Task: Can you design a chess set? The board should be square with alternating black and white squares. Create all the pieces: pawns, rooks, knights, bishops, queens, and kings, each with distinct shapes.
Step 2425:
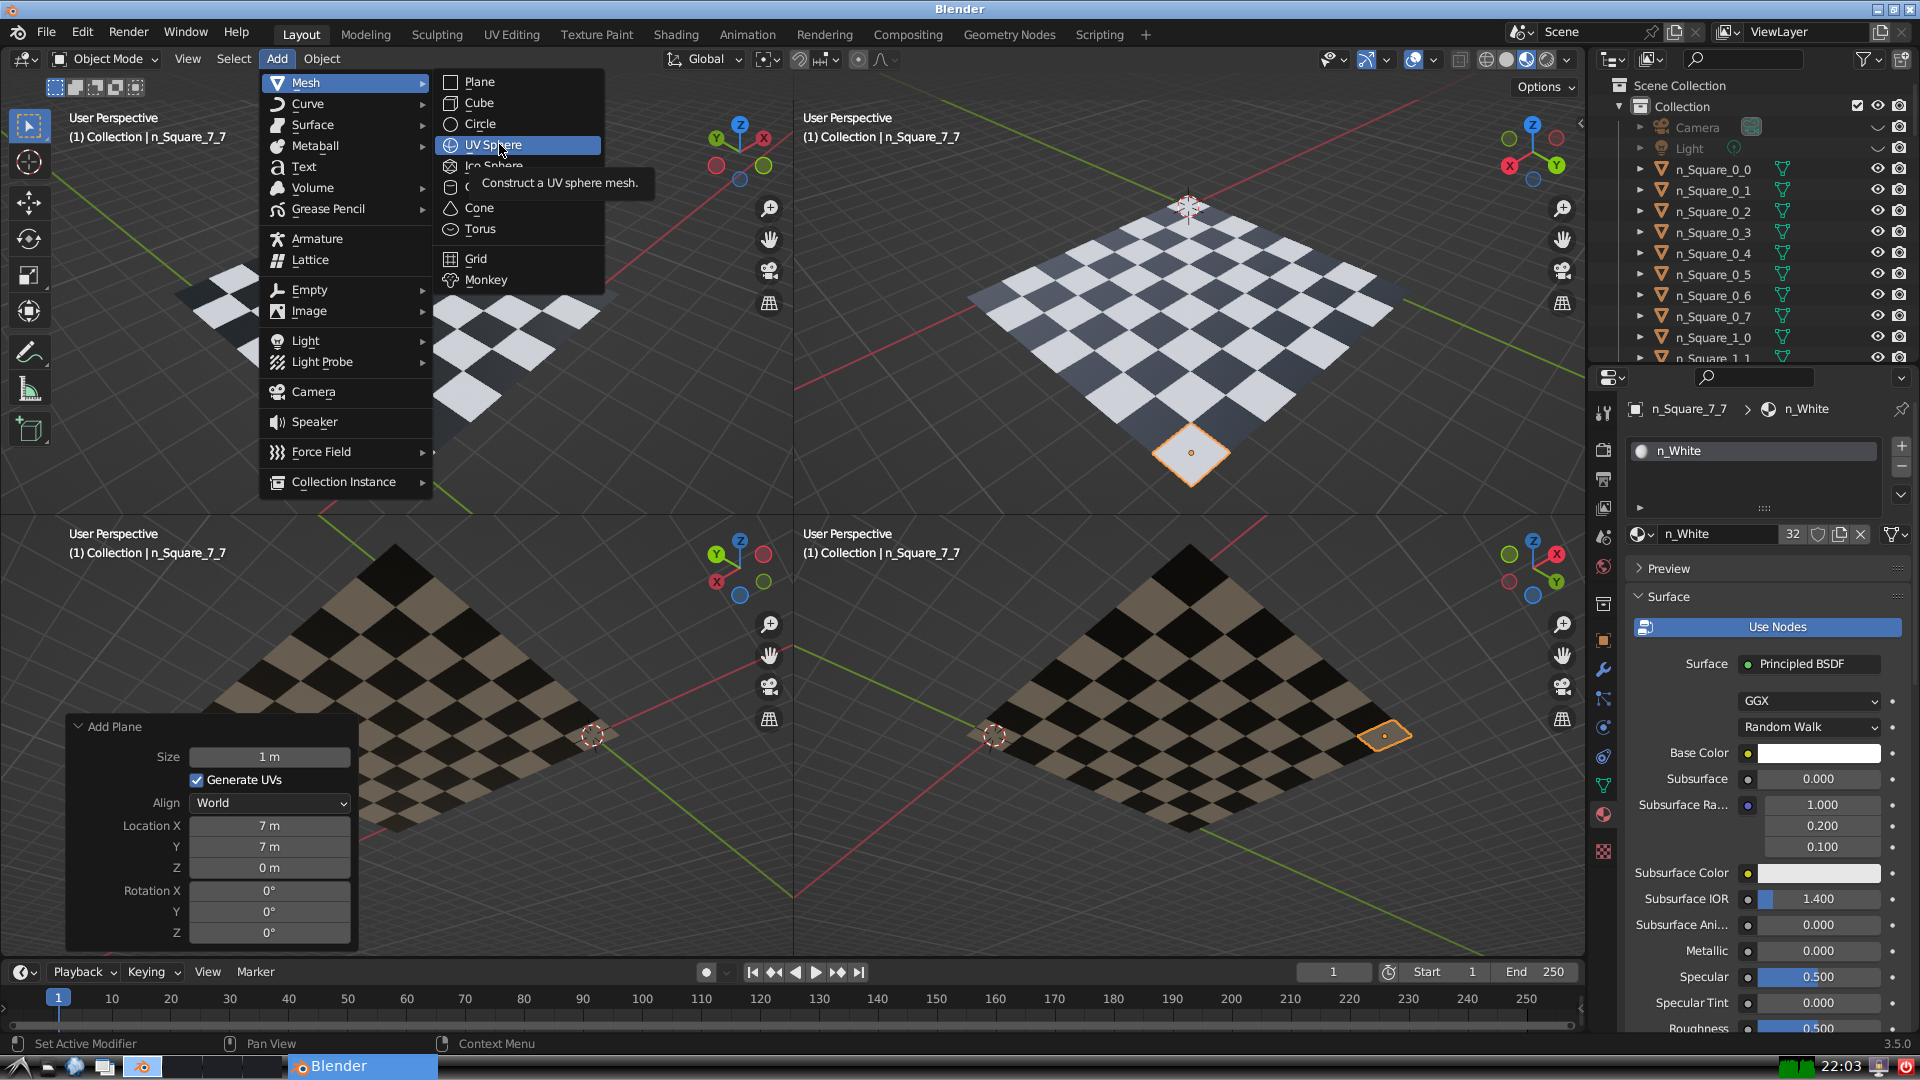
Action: click: no